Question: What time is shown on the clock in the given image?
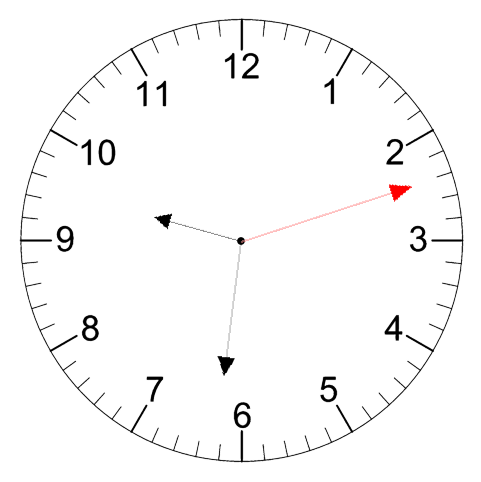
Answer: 09:31:12